Field crop: maize
Growth stage: 2
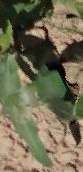
Species: maize